Interaction volume radius: 10 \u00c5
Interaction volume height: 10 \u00c5
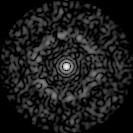
Disorder parameter: 0.8153